Question: I have some projects where the directory containing the project is called "Code".
When I open IDEA, in my recent projects list all I see is that name.
Is there any method to change this in settings ?
I tried going to File->Project Structure->Project, I couldn't find the Project Name option in IntelliJ IDEA 13.

I see this in my project settings.
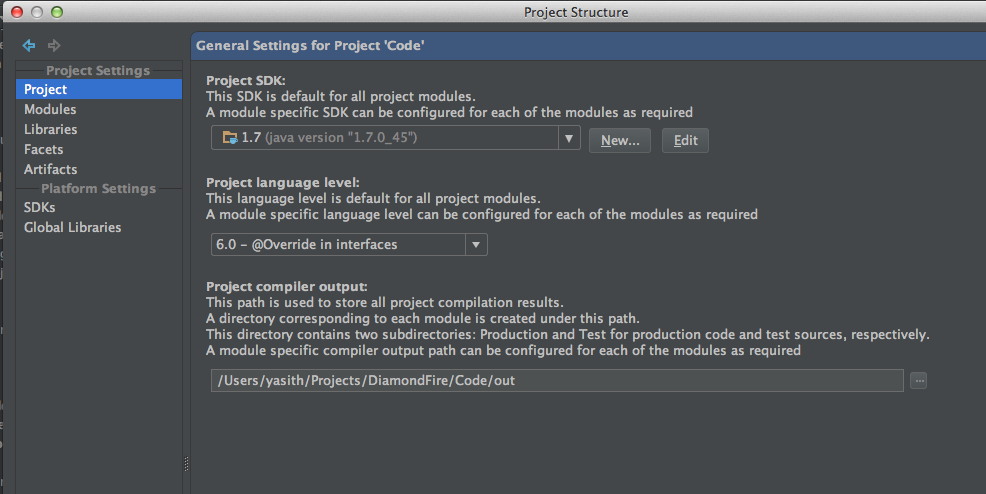
Answer: You can change the , which is the name that is shown in the recent projects list, like so:
Go to 'Project Structure' (+++) - 'Project Settings / Project - Project name:'
<URL>
Please note that this is not to be confused with name of the root module, or folder on the file system, which may or may not be similar.
Please try going into your '.idea' folder in the project, create a file named '.name' and enter a project name on a single line.
e.g.
'''
my-new-project-name
'''
Then restart IntelliJ.
This presumes you are using a folder-based Idea project in '.idea' (rather than file based, with .iws file etc)